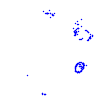
Particle: proton